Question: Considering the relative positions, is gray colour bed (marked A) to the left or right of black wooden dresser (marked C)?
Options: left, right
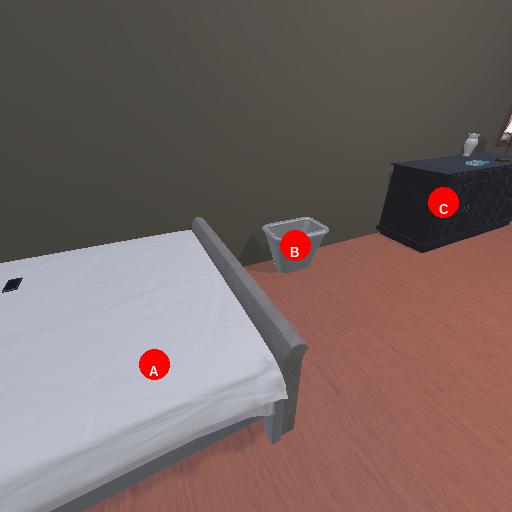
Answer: left